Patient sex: M
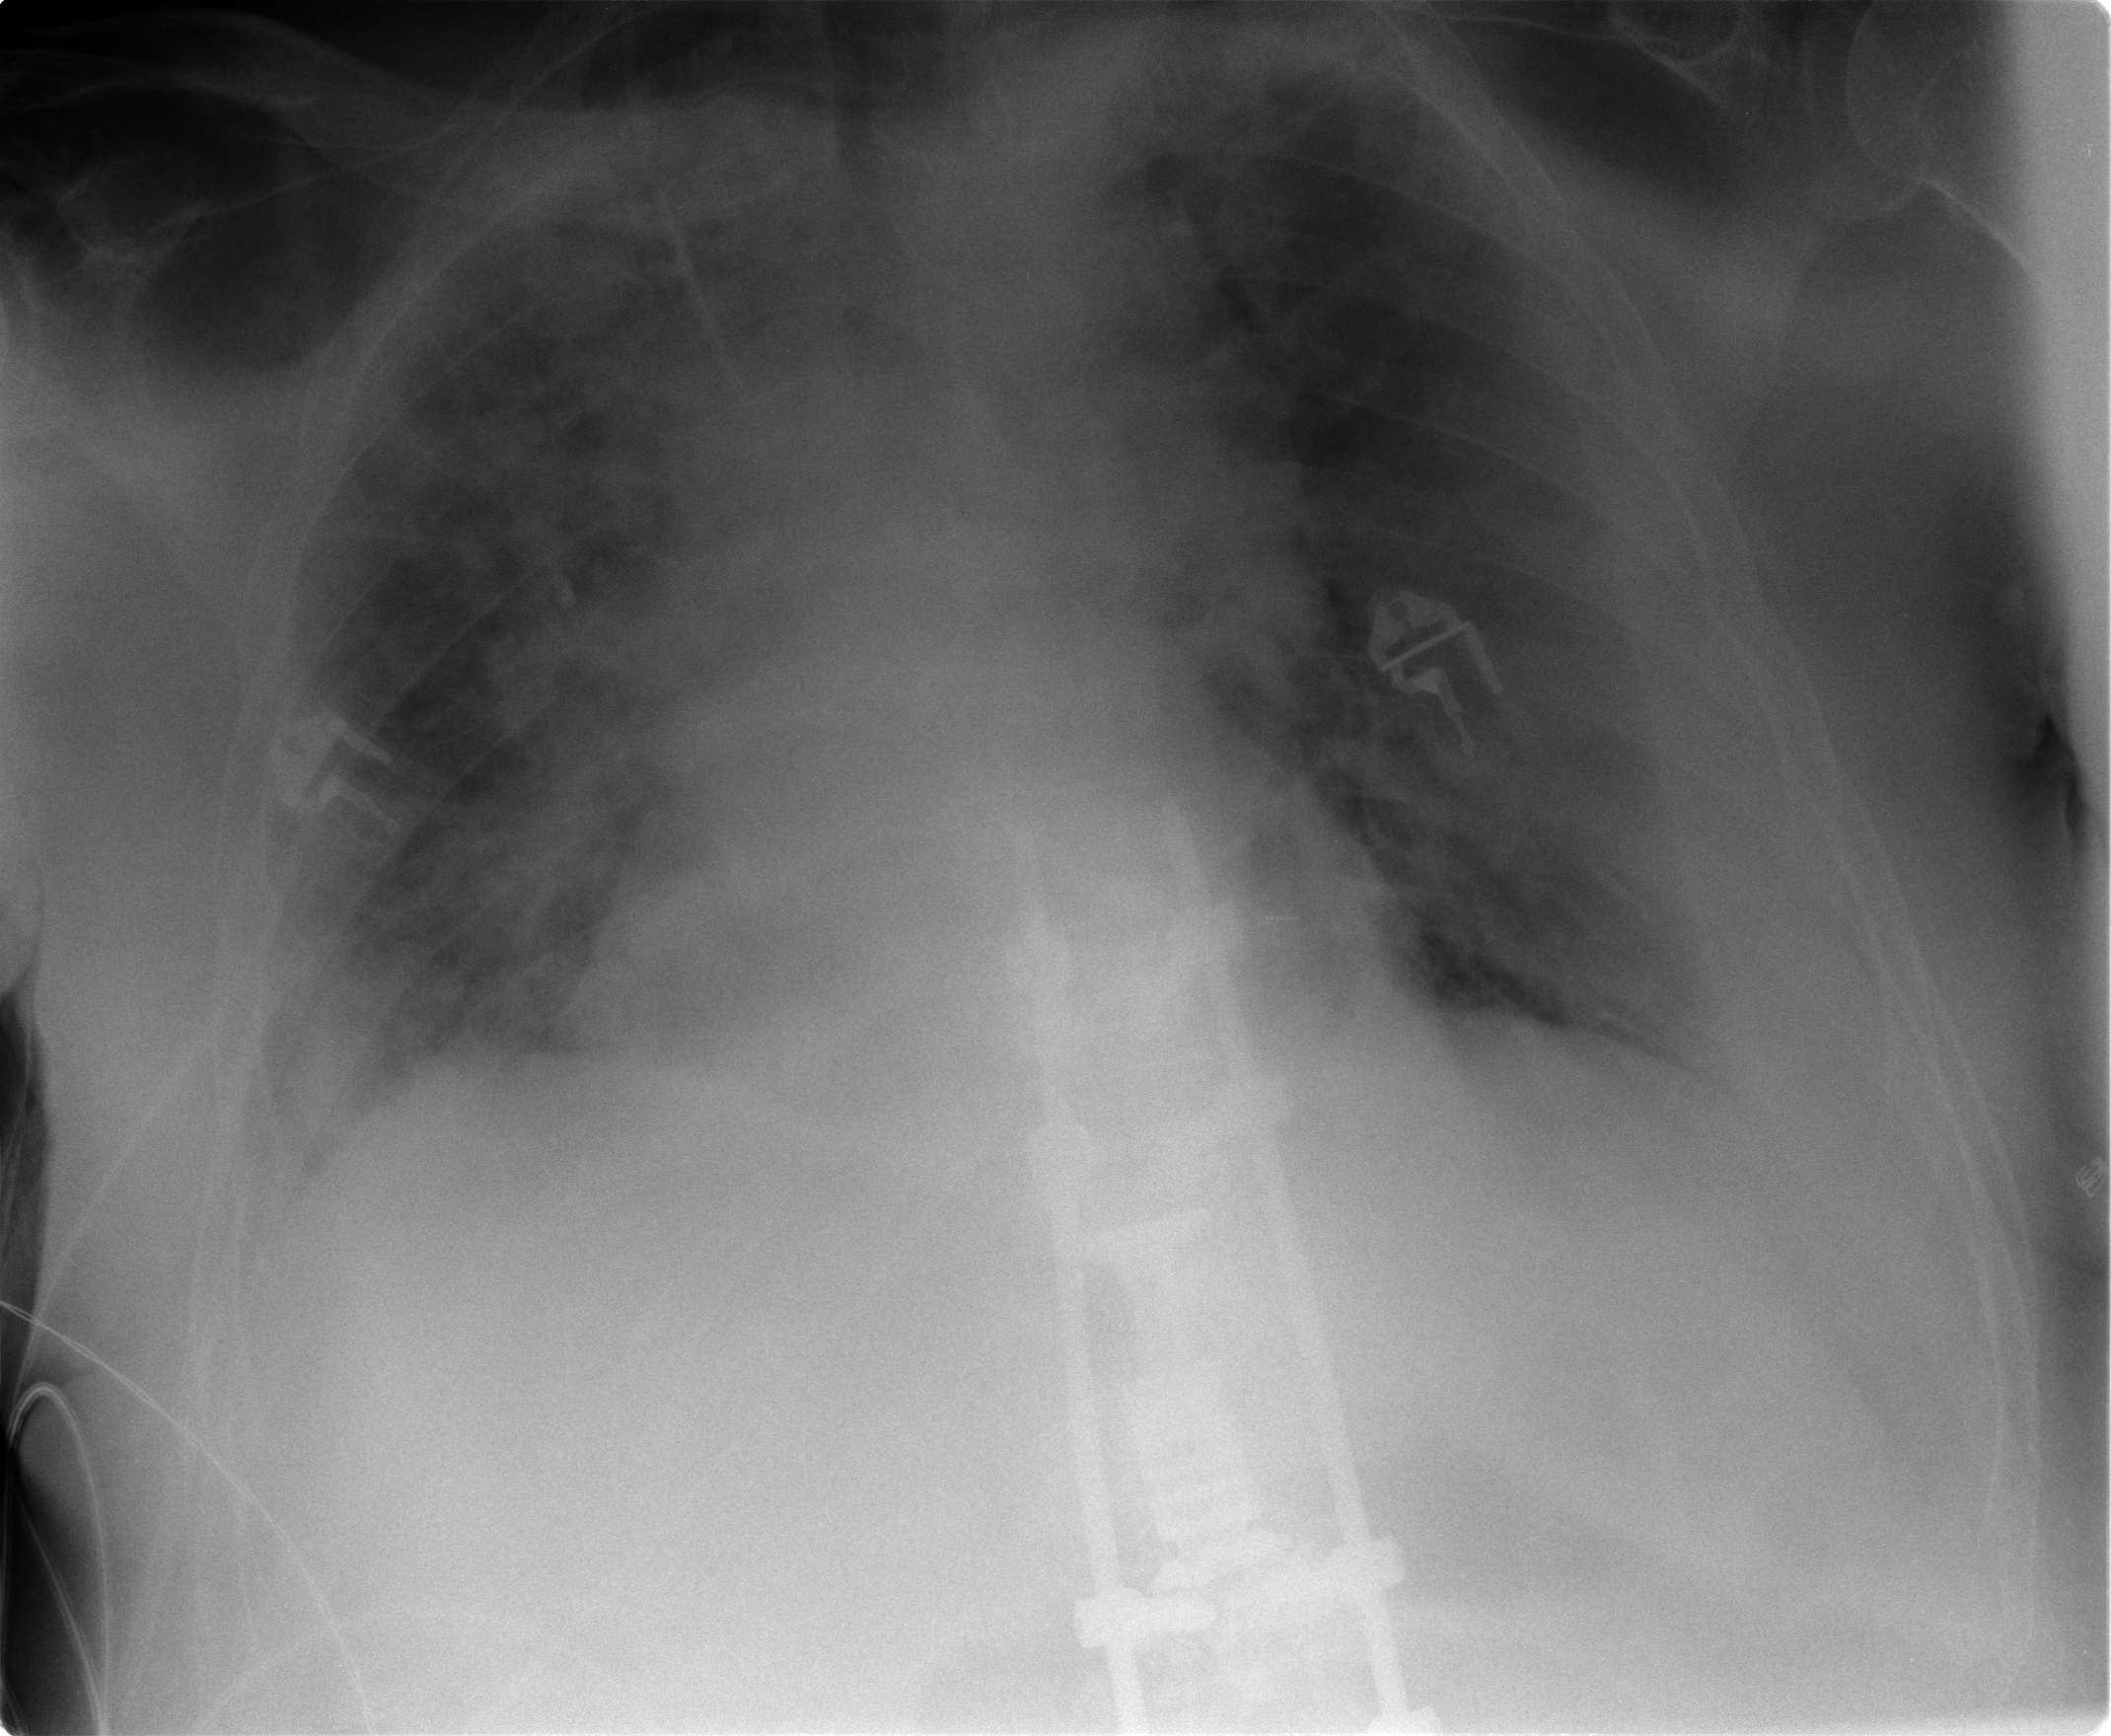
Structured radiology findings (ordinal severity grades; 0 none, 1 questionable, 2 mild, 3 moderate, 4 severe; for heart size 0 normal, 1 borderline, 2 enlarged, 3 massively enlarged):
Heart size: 2
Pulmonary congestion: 2
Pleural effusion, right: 2
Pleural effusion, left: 3
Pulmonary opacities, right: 2
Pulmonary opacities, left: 2
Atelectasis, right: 3
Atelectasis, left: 3